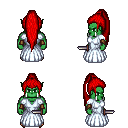
a pixel art fantasy rpg character, male body template, orc, green skin, underdress, teal pants, red extra-long topknot hairstyle, cloth bracers, gold boots, dagger, four views (front, back, left, right), 2x2 character sprite sheet, small pixel art, hard edges, no anti-aliasing